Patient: sex M, age 19
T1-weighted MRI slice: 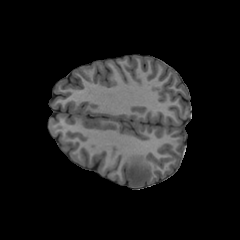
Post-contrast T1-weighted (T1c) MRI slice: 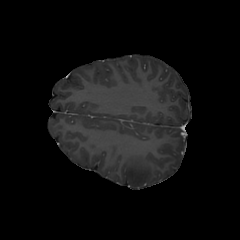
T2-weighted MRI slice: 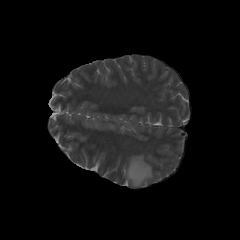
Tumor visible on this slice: yes
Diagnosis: Oligodendroglioma, IDH-mutant, 1p/19q-codeleted
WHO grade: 3